Field crop: maize
Growth stage: 2
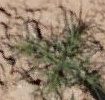
Species: salsola